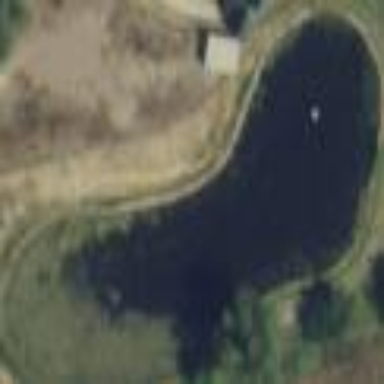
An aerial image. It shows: Pond surrounded by natural water.